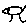
Label: bird